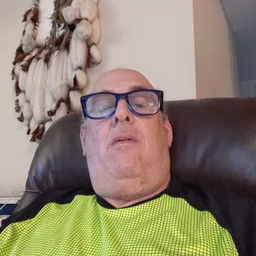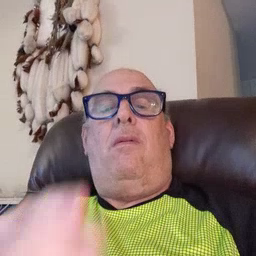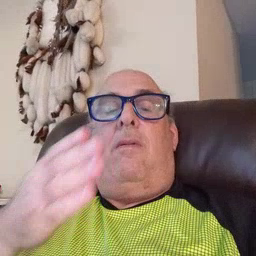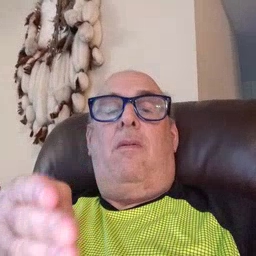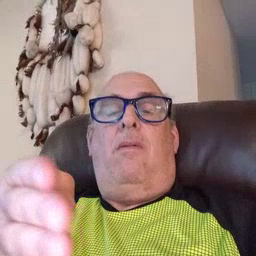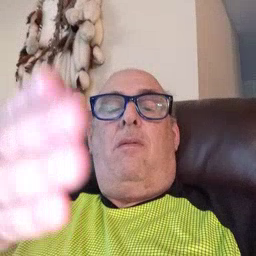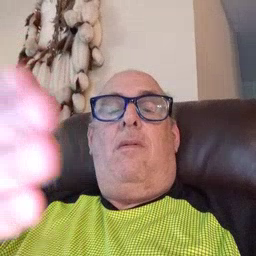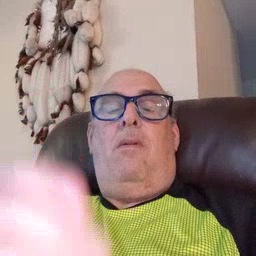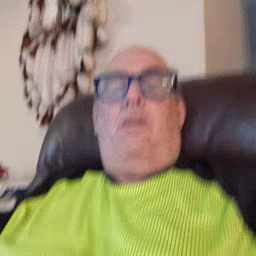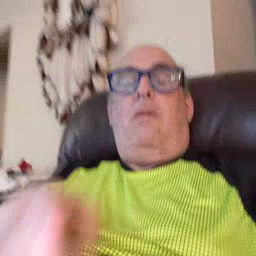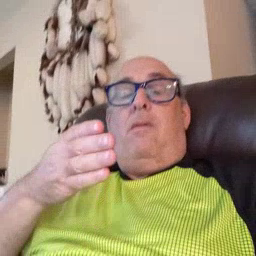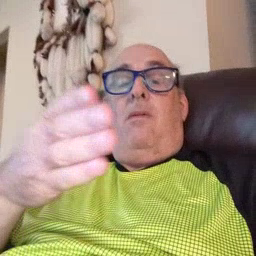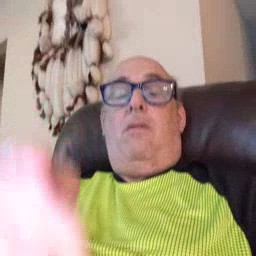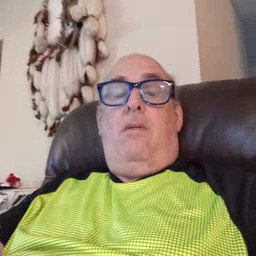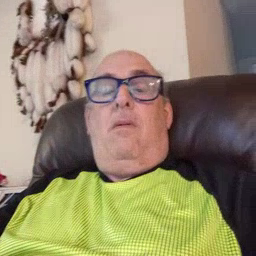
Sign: boat